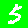
Digit: 5